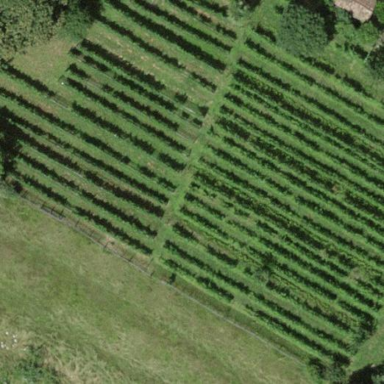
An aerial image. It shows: Vineyard growing grapes.